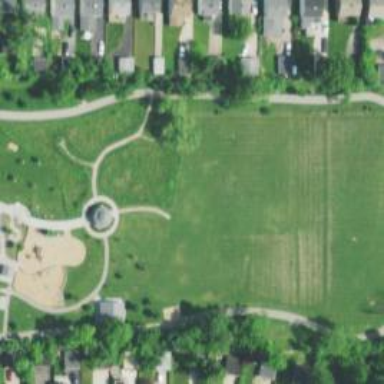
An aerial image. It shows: Lovely park for leisure and relaxation.